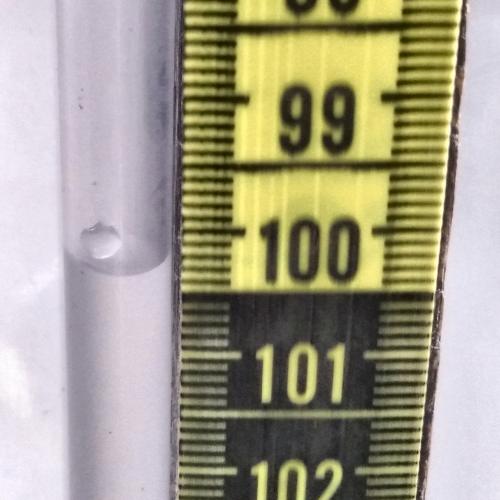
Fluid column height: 100.3 cm